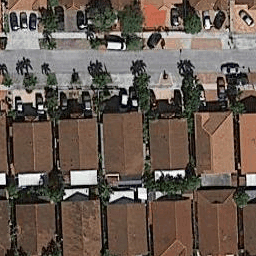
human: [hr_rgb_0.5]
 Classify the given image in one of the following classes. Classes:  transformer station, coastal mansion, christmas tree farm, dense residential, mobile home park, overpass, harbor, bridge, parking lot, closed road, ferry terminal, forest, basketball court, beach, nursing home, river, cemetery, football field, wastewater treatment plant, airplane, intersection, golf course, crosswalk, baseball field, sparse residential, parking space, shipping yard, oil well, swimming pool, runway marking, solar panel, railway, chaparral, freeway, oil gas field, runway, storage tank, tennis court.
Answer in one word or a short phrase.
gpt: dense residential